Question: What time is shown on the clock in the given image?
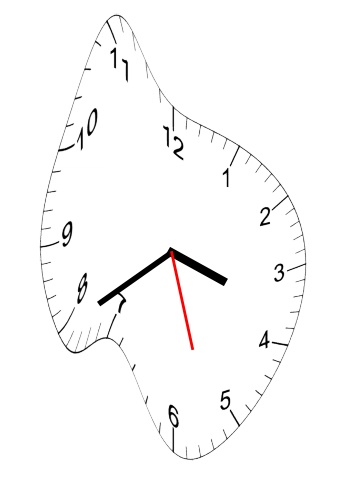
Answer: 03:39:27